Platform: macOS
Application: Chrome
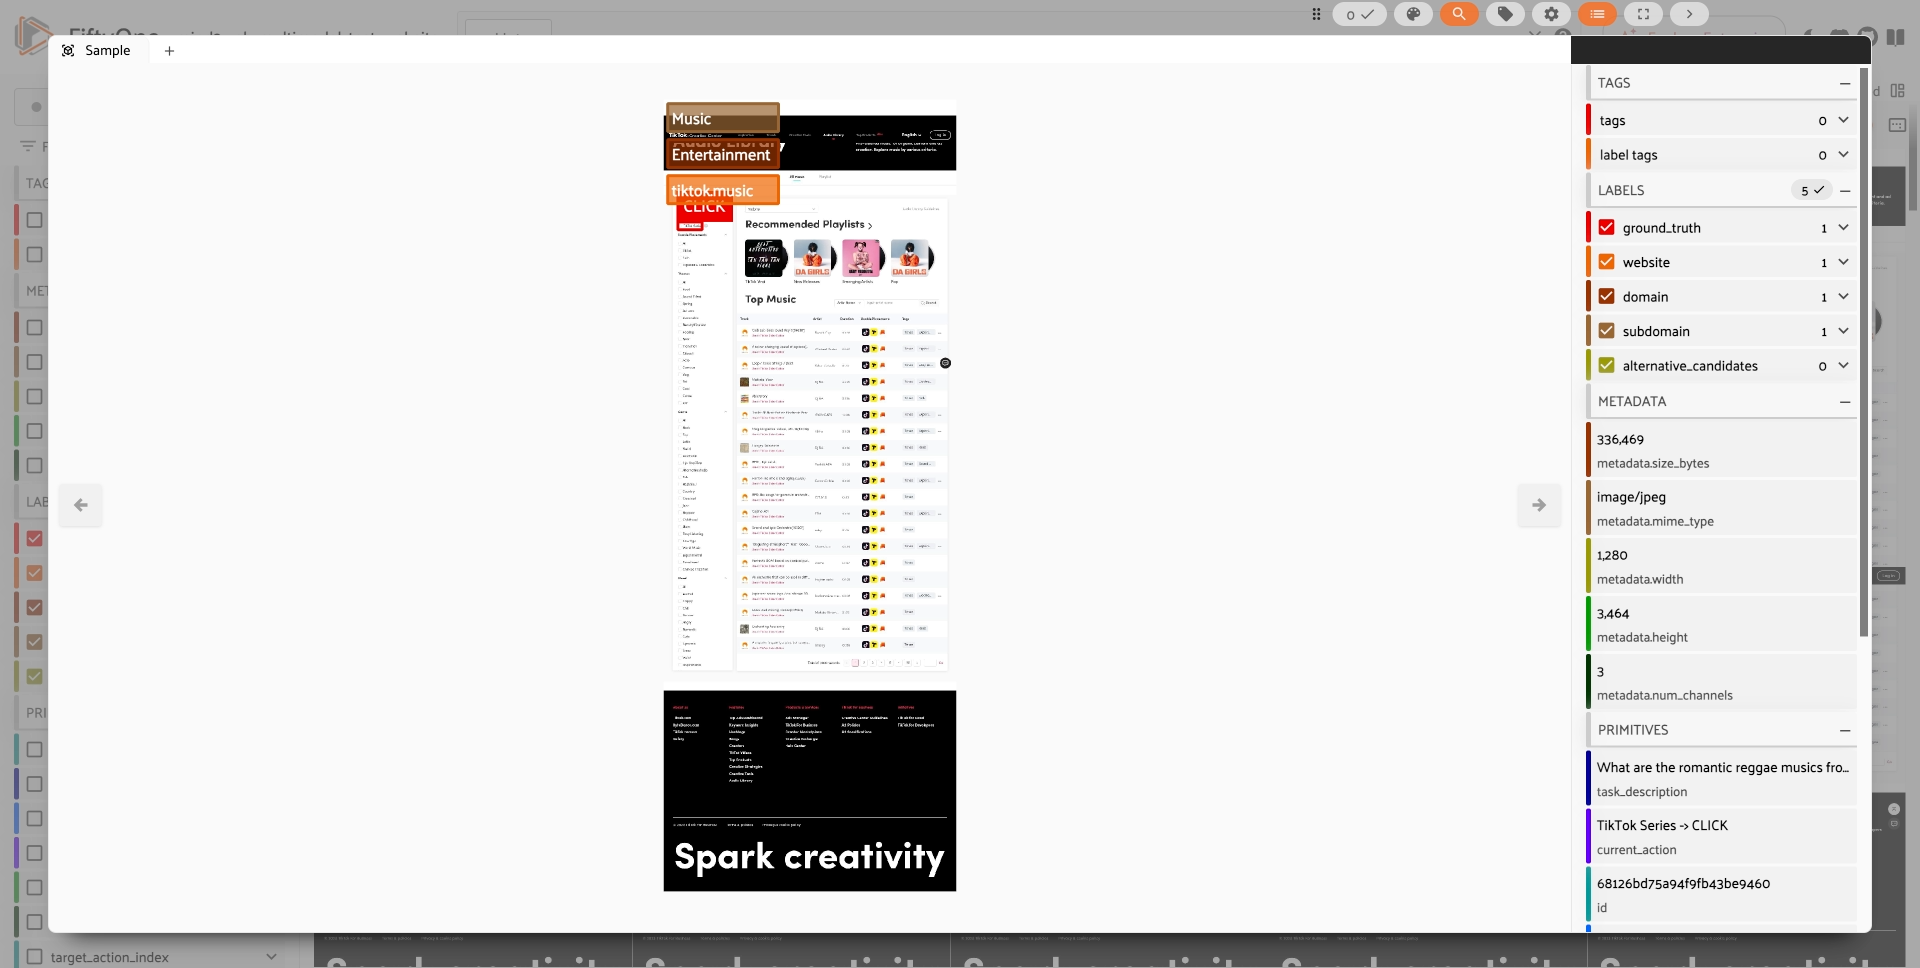
task_description: Load the previous sample in the dataset
action_type: click
element_info: Icon

task_description: Load the next sample in the dataset
action_type: click
element_info: Icon

task_description: Clear all the labels shown on this sample
action_type: click
element_info: Icon

task_description: Show filter options for the ground_truth field on this sample
action_type: click
element_info: Icon

task_description: Show filter options for the website field on this sample
action_type: click
element_info: Icon

task_description: Show the filter options for the domain field on this sample
action_type: click
element_info: Icon

task_description: Show the filter options for the subdomain field on this sample
action_type: click
element_info: Icon

task_description: Show the filter options for the alternative_candidates field on this sample
action_type: click
element_info: Icon

action_type: click

task_description: Hide the sidebar from the modal
action_type: click
element_info: Icon

task_description: Minimize the tags group in the sidebar of this sample
action_type: click
element_info: Icon

task_description: Collapse and minimize the primitives group from the sidebar of this modal
action_type: click
element_info: Icon

task_description: Clear the ground truth labels from being displayed on this samples in the samples panel
action_type: click
element_info: Checkbox

task_description: Clear the website label from being displayed on this sample
action_type: click
element_info: Checkbox

task_description: Clear the domain from being displayed on this sample in the samples panel
action_type: click
element_info: Checkbox

task_description: Clear the subdomain label from being displayed on this sample
action_type: click
element_info: Checkbox

task_description: Clear the alternative_candidates labels from being shown on this sample
action_type: click
element_info: Checkbox

task_description: Find the size in bytes of this sample
action_type: hover
element_info: Text

task_description: Find the mime type of this sample
action_type: hover
element_info: Text

task_description: Find the with of this sample
action_type: hover
element_info: Text

task_description: Find the height of this sample
action_type: hover
element_info: Text

task_description: Find the number of channels of this sample
action_type: hover
element_info: Text

task_description: Locate the task description for this sample
action_type: hover
element_info: Text

task_description: Find the current action associated with this sample
action_type: hover
element_info: Text

task_description: What is the id of this sample
action_type: hover
element_info: Text
task_description: Find the metadata group in the sidebar
action_type: hover
element_info: Menu Item

task_description: Find the primitives group in the sidebar
action_type: hover
element_info: Menu Item

task_description: Find the tags group in the sidebar
action_type: hover
element_info: Menu Item

task_description: Find the labels group in the sidebar
action_type: hover
element_info: Menu Item

task_description: Find the actions row toolbar
action_type: hover
element_info: Menu Item